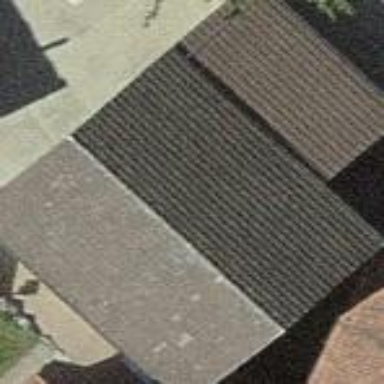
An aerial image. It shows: Garage building.